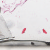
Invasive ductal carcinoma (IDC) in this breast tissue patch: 0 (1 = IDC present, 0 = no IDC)